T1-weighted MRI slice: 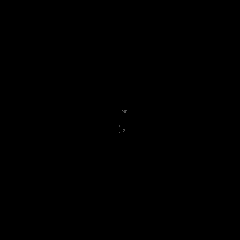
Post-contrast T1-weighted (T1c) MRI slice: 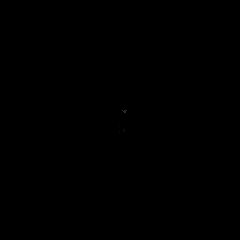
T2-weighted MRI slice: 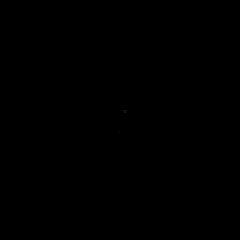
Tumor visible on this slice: no